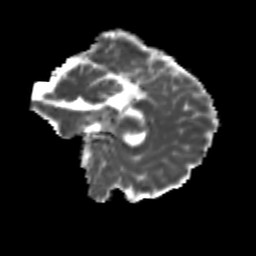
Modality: MD
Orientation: sagittal
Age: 20
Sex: female
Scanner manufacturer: siemens
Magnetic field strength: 3 T
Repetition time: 3.5 s
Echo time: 0.104 s